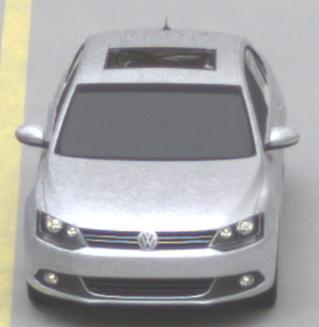
Make: VW
Model: Jetta 1.2 TSI
Detailed model: Jetta (IV)
Model produced from: 2011/01
Model produced until: 2014/08
Doors: 4
Color: white
Road condition: dry road
Daytime: morning or afternoon
Contrast: low contrast